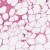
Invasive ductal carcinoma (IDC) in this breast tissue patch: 0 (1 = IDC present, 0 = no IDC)